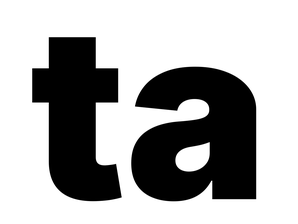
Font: Inter_Black